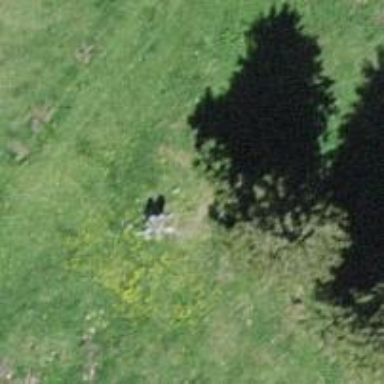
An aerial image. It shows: Needle-leaved tree in natural setting.